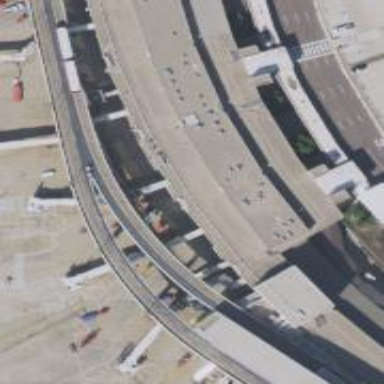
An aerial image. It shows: Airport gate.